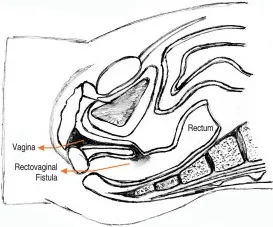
Schematic picture of the surgical procedure. B - Picture showing RVF.
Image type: radiology (x_ray)